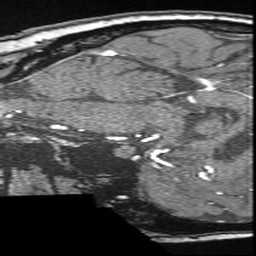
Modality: angio
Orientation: sagittal
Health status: ill
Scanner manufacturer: siemens
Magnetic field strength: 3 T
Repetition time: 0.021 s
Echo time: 0.00343 s